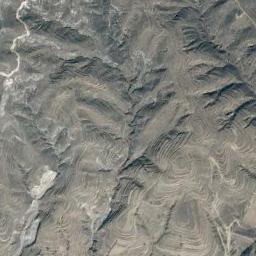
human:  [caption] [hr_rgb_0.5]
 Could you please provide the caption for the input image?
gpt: The mountain is full of black soil .

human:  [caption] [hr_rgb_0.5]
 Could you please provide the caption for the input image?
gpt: The folded mountain consists of some ridges and valleys .

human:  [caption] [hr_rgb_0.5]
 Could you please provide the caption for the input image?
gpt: The mountains are winding and undulating .

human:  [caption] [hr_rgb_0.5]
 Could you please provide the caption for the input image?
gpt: Seventy percent of the area on this mountain is covered by vegetation .

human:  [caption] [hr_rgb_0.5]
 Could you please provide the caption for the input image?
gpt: There are some rifts on the brown mountain .